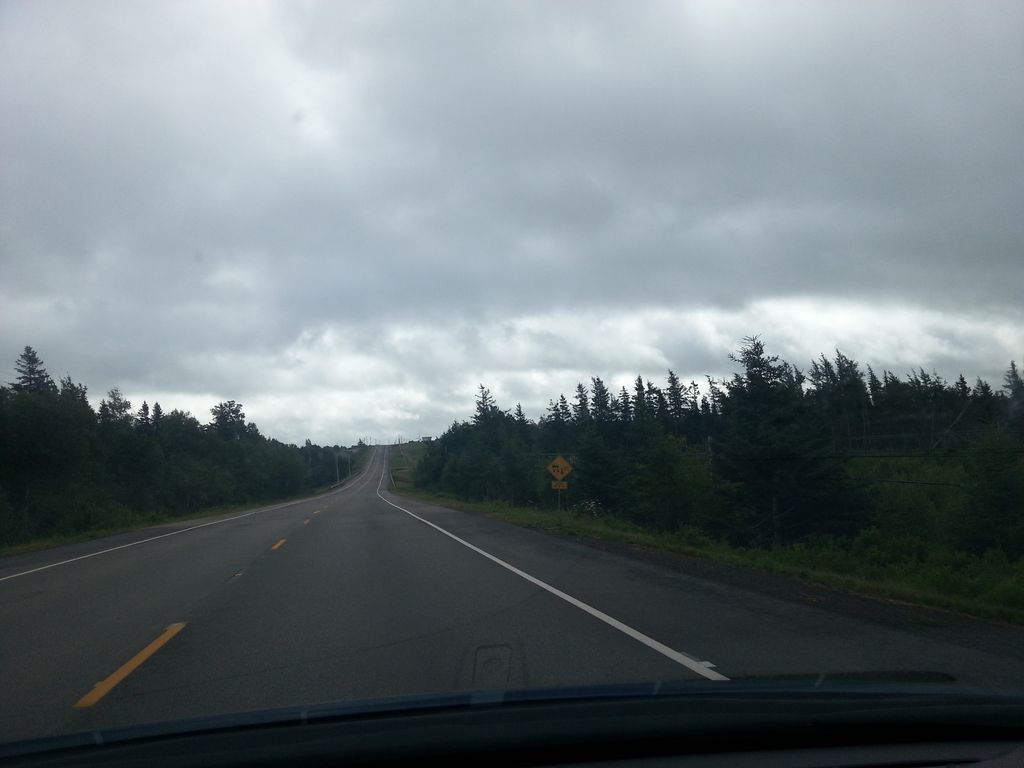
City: charlottetown